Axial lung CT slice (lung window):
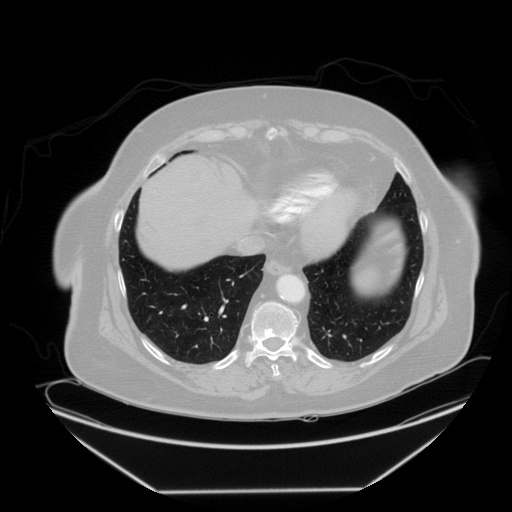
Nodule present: no